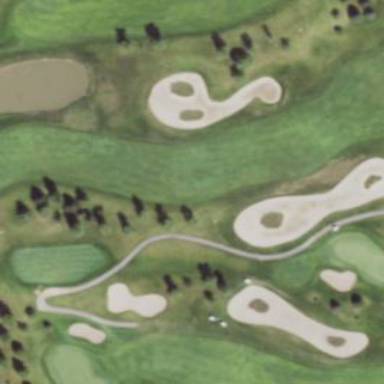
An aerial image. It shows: Golf fairway in the image.